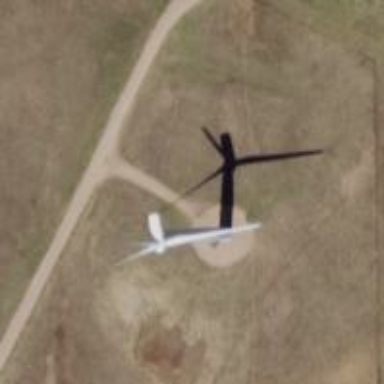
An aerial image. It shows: Wind generator powered by wind turbine.